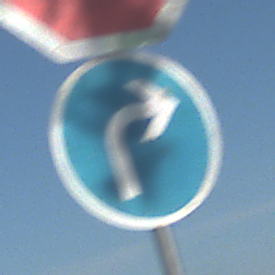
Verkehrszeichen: VorgeschriebeneFahrtrichtungRechts
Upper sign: Stop
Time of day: MorningAfternoon
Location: Outdoor (Nature)
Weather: Clear
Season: Autumn
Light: Natural